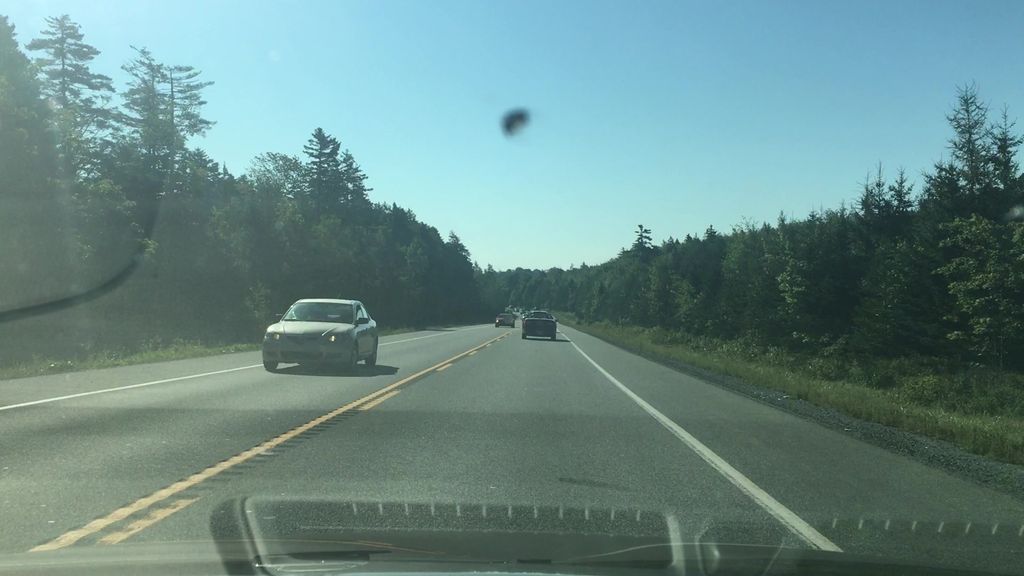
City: halifax